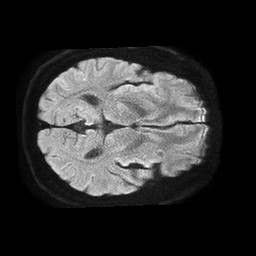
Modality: TRACE
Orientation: axial
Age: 53
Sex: male
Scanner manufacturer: philips
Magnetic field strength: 1.5 T
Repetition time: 4.6 s
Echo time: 0.08826 s